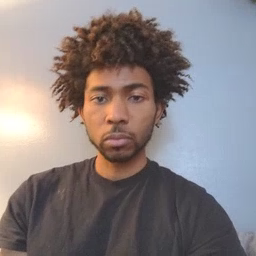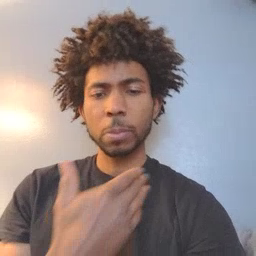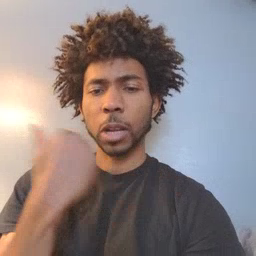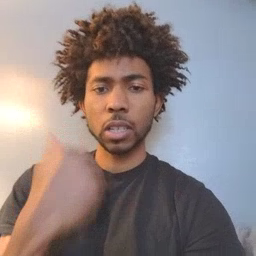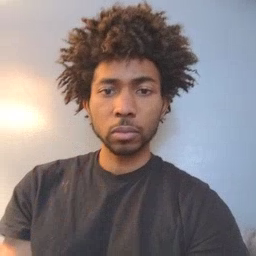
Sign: better